Question: Right now i am using multiple heading tags and a css class to achieve the effect shown in the image below, Is there any way to achieve this by using just a single heading/line and css?
Current Code :
'''
<h2 class="heading">Hi guys, How can i achieve this effect using just a single</h2>
<div class="clearfix"></div>
<h2 class="heading">line of text and css. Right now i am using</h2>
<h2 class="heading">multiple &lt;h2&gt; tags and a css class to achieve this effect.</h2>
<h2 class="heading">Is it possible to achieve this only with css or do i have to use Javascript as well?</h2>
'''
Expected Code
'''
<h2 class="heading">Hi guys, How can i achieve this effect using just a single line of text and css. Right now i am using multiple &lt;h2&gt; tags and a css class to achieve this effect. Is it possible to achieve this only with css or do i have to use Javascript as well?</h2>
'''
The main problem with this according to me is, I cannot make it responsive without decreasing font size, padding, etc which i don't want.
And even if i make it responsive i cannot add line breaks wherever i want without using other tags or javascript.
How did you guys get around this?

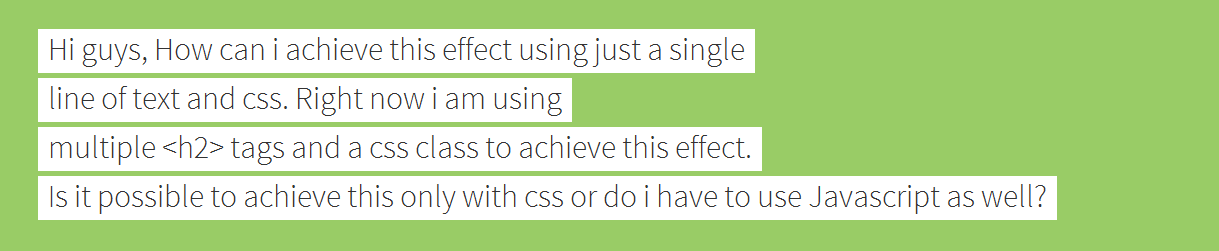
Answer: one, of the tons of solutions
'''
<h2 class="heading">
<span>Hi guys, How can i achieve this effect using just a single</span>
<span>line of text and css. Right now i am using</span>
<span>multiple &lt;h2&gt; tags and a css class to achieve this effect.</span>
<span>Is it possible to achieve this only with css or do i have to use Javascript as well?</span>
<span class="clear"></span>
</h2>
'''
with this styles in '<head>'
'''
<style type="text/css">
h2.heading {
background:#0f0;
padding:2px;
float:left;
}
h2.heading span {
clear:left;
display:block;
float:left;
background:#fff;
padding:1px;
margin:1px;
}
h2.heading .clear {
clear:left;
margin:0px;
padding:0px;
float:none;
}
</style>
'''
EDIT: second variant
'''
<style type="text/css">
h2.heading {
background:#0f0;
padding:2px;
display:inline-block;
font-size:20px;
}
h2.heading span {
background:#fff;
padding:1px;
margin:1px;
line-height:30px;
}
</style>
'''
with this markup
'''
<div style="width:300px;">
<h2 class="heading">
<span>Hi guys, How can i achieve this effect using just a single line of text and css. Right now i am using multiple &lt;h2&gt; tags and a css class to achieve this effect. Is it possible to achieve this only with css or do i have to use Javascript as well?</span>
</h2>
</div>
'''